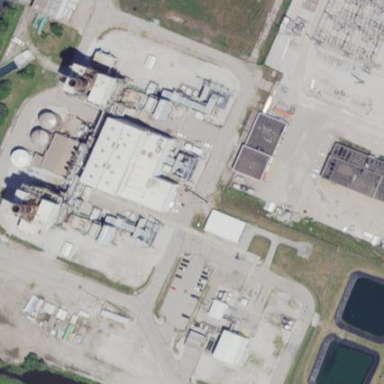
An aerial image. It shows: Industrial area with power plant.